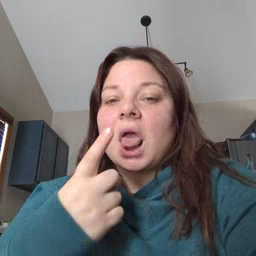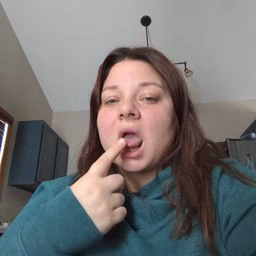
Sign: tongue